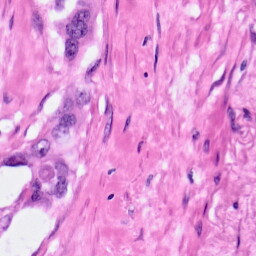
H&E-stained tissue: Pancreatic